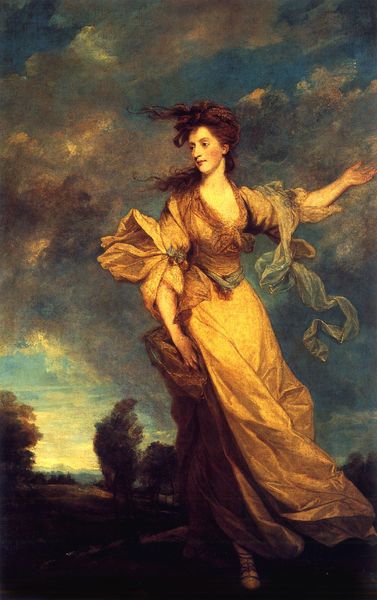
Titel: Mary Robinson
Künstler: Sir Joshua Reynolds
Institution: Yale Center for British Art, New Haven
Schlagwörter: blau, dunkel, gemälde, hand, himmel, wolken, bäume, gelb, landschaft, frau, kleid, licht, orange, gürtel, schal, tuch, arm, band, falten, portrait, öl, natur, wind, gold, haare, stoff, gainsborough, schuhe, herbst, ölgemälde, flattern, sturm, stürmisch, faltenwurf, rüschen, leuchten, schweben, draußen, leinwand, schuh, allegorie, hochkant